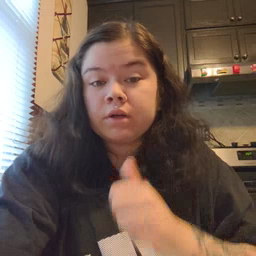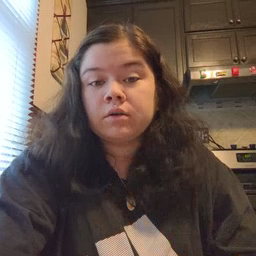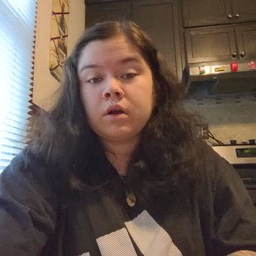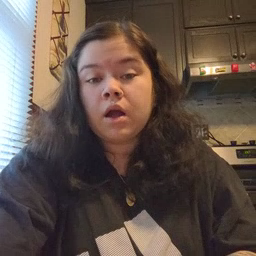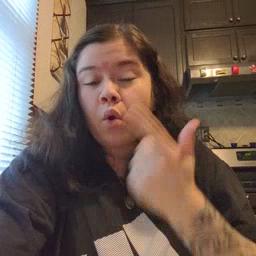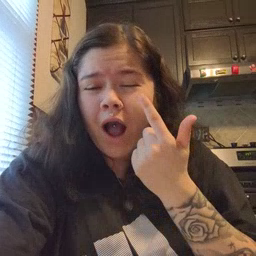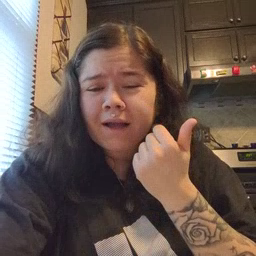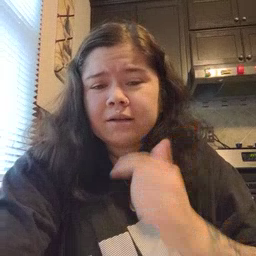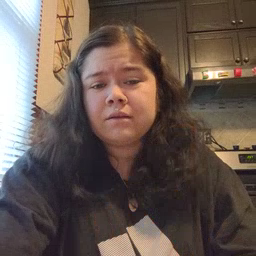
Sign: cry